Question: I'm having an issue where I'm getting a red error message "Import cannot be resolved" when the library in question is already on the build path. I cannot add it again to the build path, and removing it and adding it again does not resolve the issue.

The commons library was directly downloaded from apache. I'm very confused and unsure what else I can try.
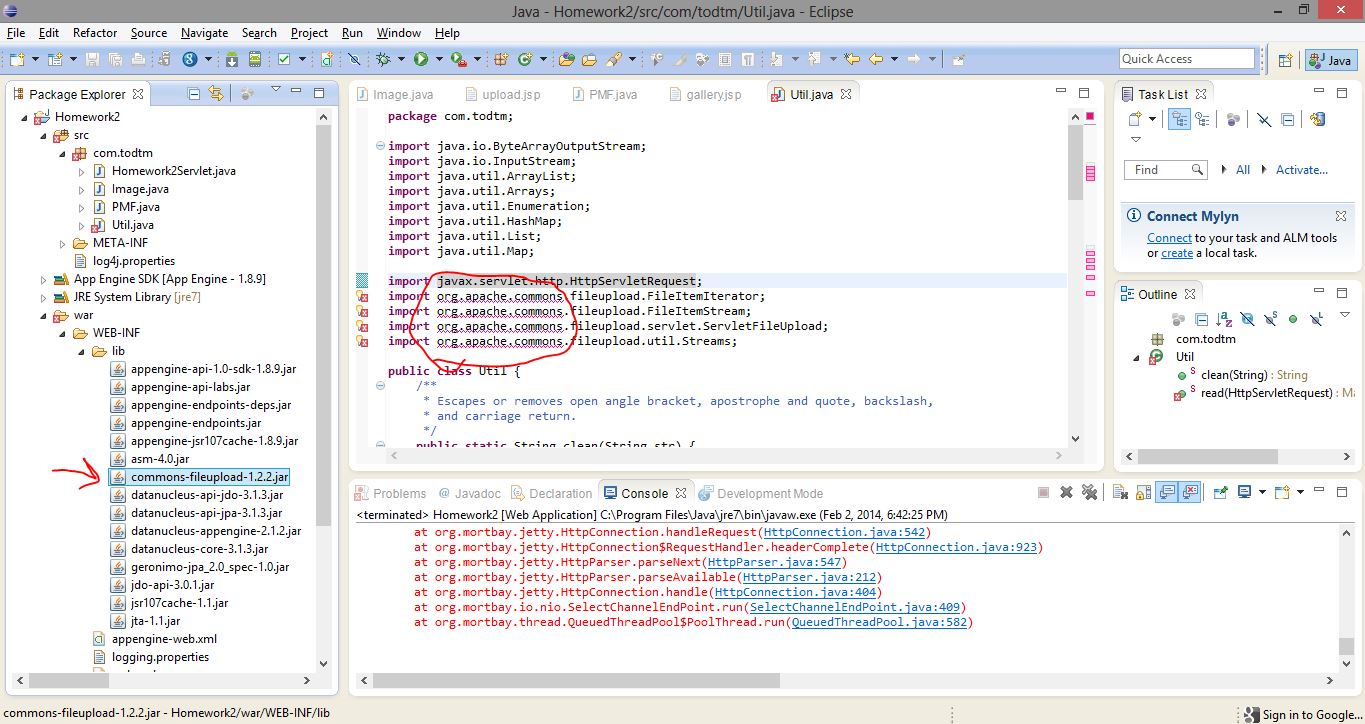
Answer: Just because it is in the lib directory does not mean that it is on your buildpath.
Right-click on the library and see whether it says 'add to build-path'